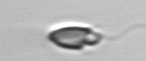
Label: Katodinium_or_Torodinium